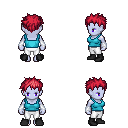
a pixel art fantasy rpg character, female body template, dark elf, purple skin, teal pirate shirt, white pants, ruby red bedhead hairstyle, white cloth bracers, black shoes, four views (front, back, left, right), 2x2 character sprite sheet, small pixel art, hard edges, no anti-aliasing